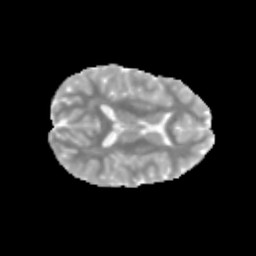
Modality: MD
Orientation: axial
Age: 10
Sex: female
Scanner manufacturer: siemens
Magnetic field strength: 3 T
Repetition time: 3.8 s
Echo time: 0.07 s